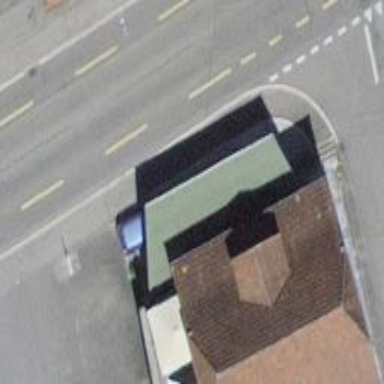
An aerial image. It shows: Bus stop with platform for public transport.